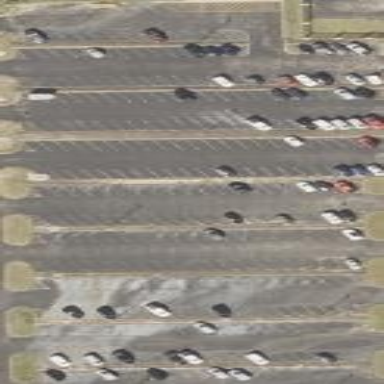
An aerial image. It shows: Parking area.